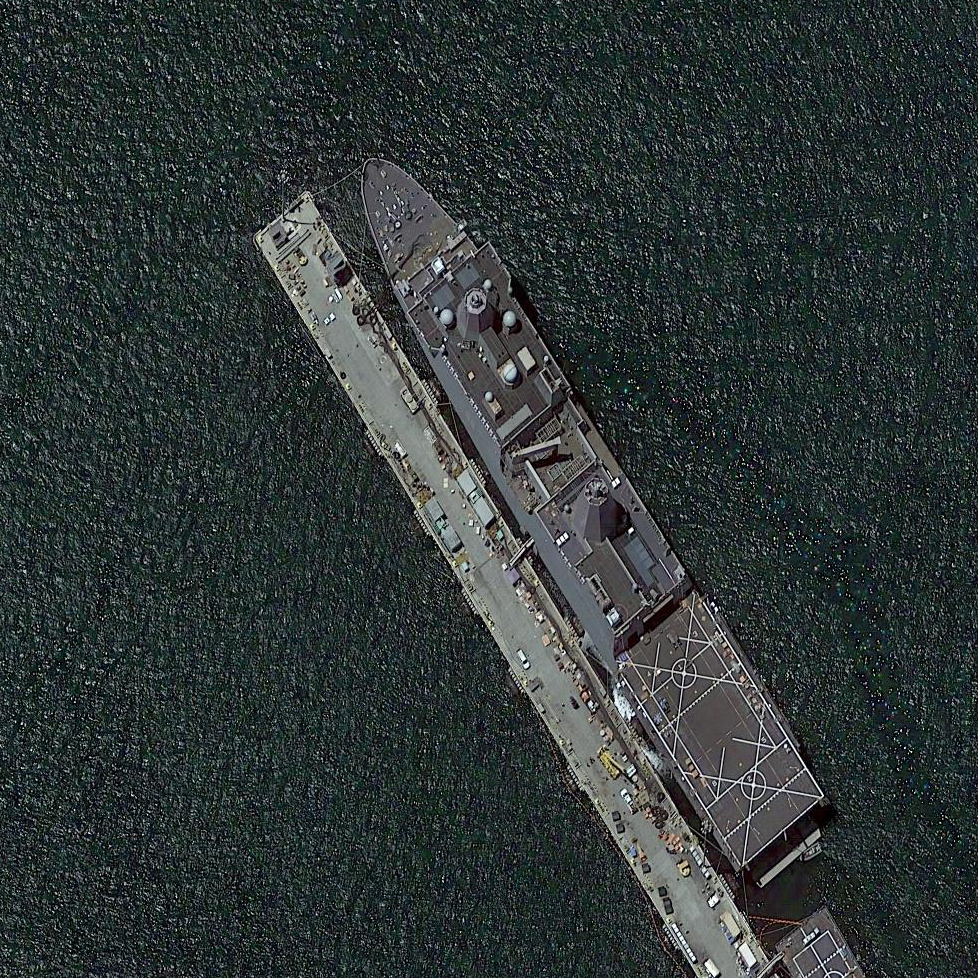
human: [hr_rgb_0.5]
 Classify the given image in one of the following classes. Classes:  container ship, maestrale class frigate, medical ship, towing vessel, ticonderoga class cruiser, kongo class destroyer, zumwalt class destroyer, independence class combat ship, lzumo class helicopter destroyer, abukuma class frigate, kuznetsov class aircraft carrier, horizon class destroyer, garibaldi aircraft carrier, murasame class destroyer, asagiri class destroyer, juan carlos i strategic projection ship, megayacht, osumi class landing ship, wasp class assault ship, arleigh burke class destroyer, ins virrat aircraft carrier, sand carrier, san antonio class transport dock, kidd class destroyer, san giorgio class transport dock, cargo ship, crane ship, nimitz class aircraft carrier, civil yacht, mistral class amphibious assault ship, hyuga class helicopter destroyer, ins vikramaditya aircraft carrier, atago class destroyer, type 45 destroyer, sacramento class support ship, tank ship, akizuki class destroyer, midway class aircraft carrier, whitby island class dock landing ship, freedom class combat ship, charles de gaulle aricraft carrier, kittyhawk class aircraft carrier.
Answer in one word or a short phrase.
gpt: San Antonio class transport dock